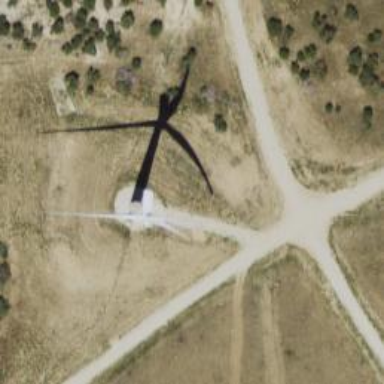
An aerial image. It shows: Wind generator in the form of horizontal axis wind turbine.